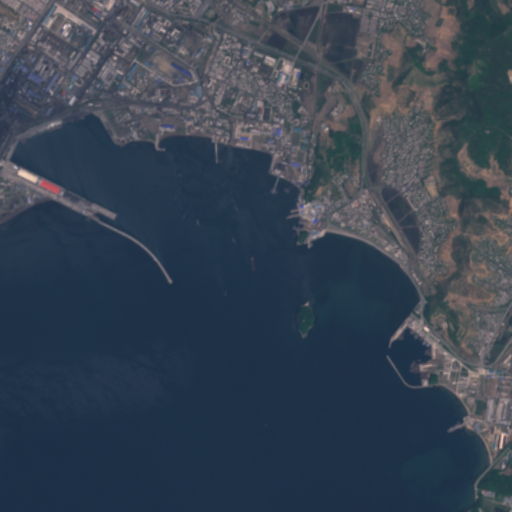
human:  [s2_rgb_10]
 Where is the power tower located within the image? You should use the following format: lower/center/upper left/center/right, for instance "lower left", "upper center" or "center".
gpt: The power tower is located in the upper center of the image.
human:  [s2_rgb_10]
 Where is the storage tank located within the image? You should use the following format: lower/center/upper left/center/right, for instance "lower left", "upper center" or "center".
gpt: The storage tank is located in the upper left of the image.
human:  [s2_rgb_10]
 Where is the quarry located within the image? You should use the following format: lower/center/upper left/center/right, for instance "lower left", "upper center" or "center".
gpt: There is no quarry in the image.